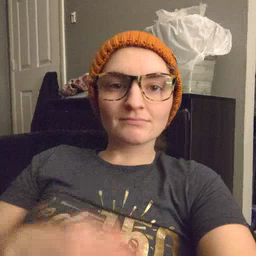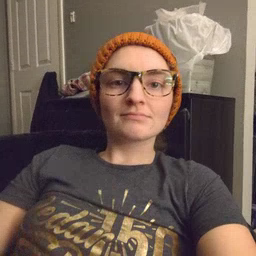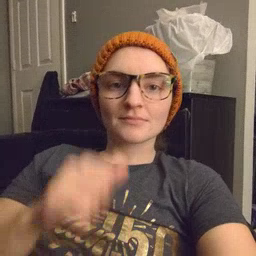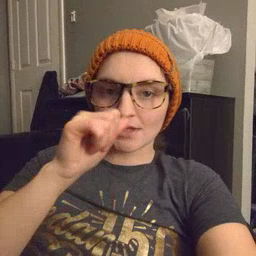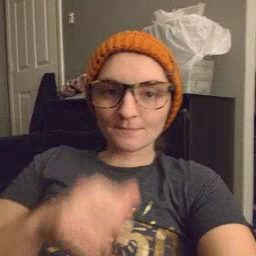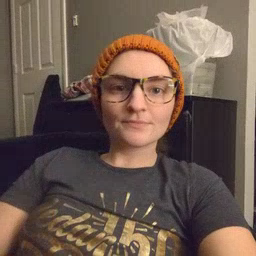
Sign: nuts